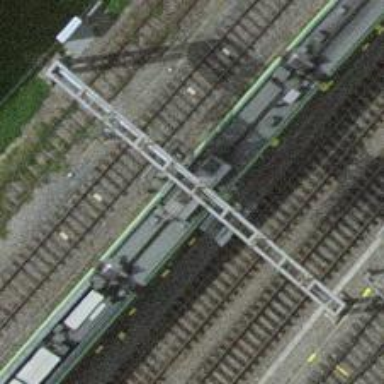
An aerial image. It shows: Railway signal.